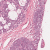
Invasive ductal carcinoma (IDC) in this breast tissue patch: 0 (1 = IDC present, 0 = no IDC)